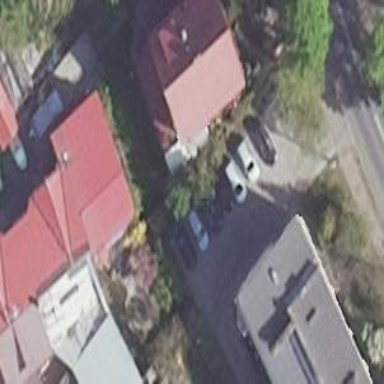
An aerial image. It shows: Residential building.